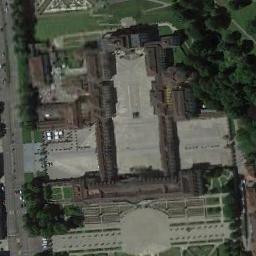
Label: palace